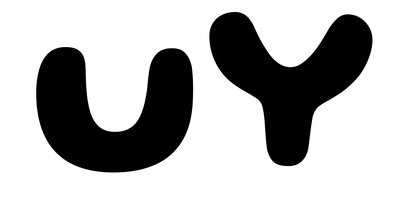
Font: Gluten_SemiBold